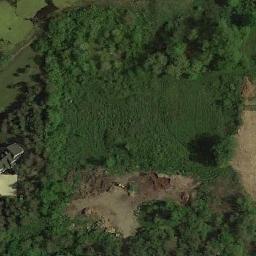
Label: meadow